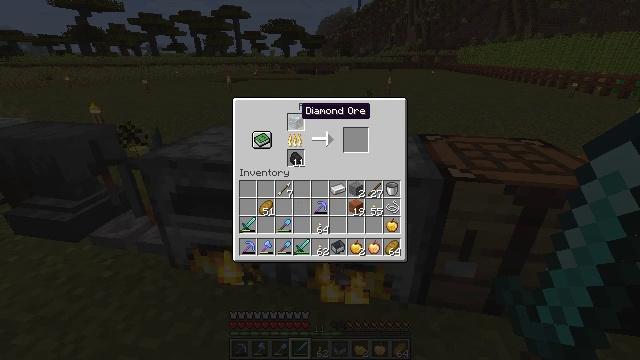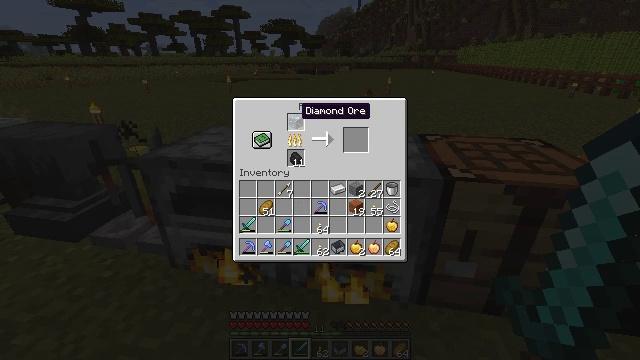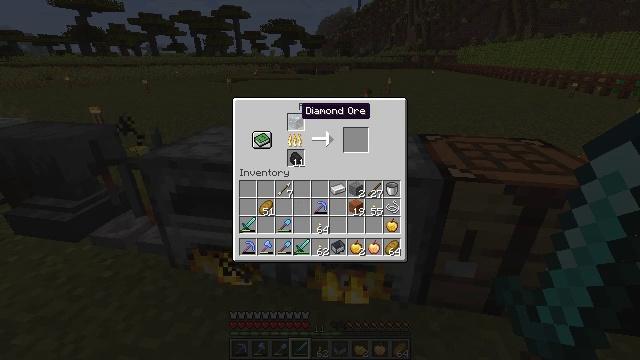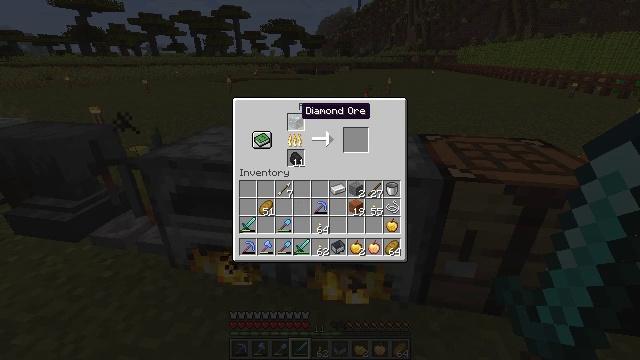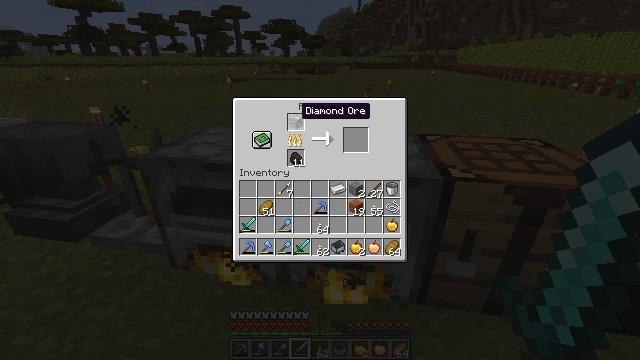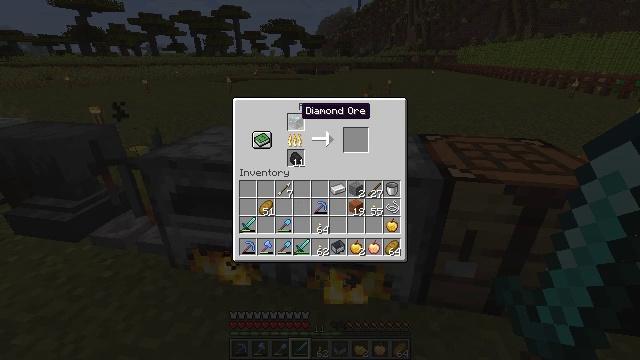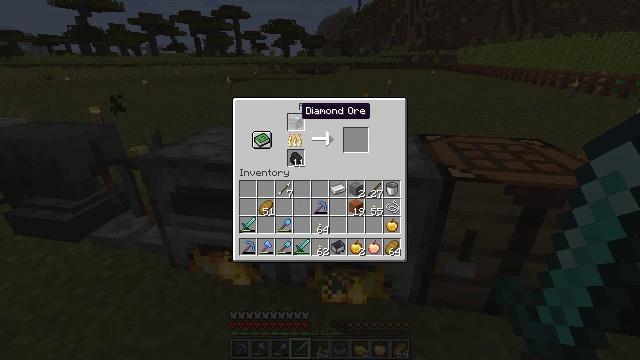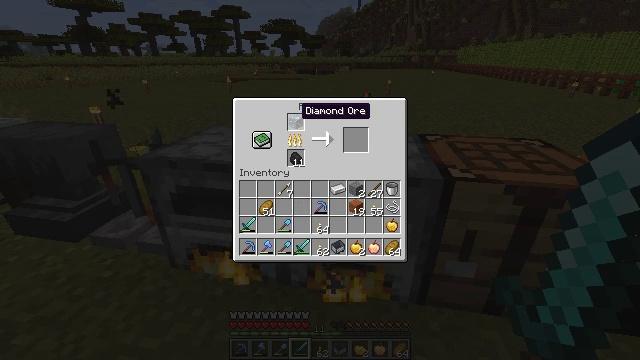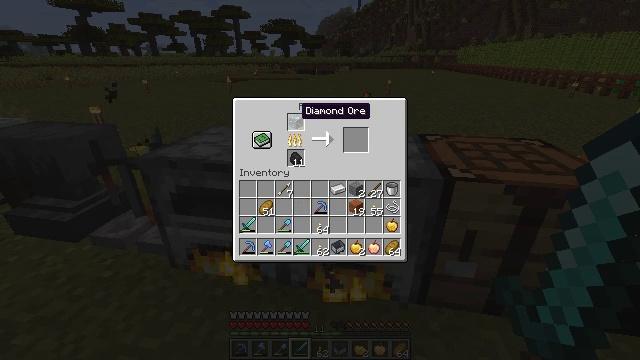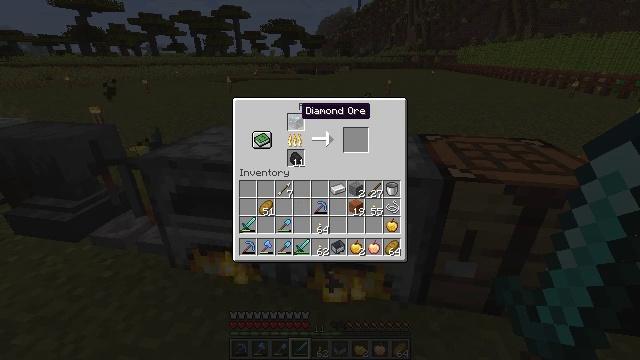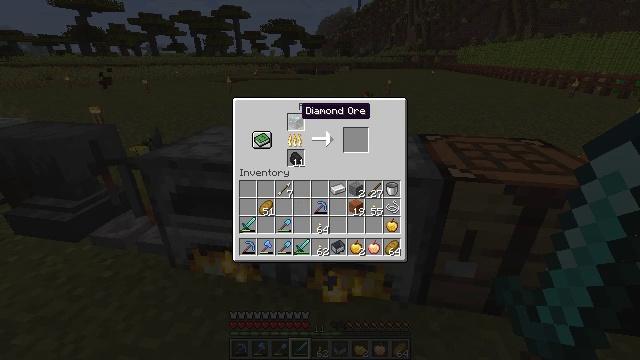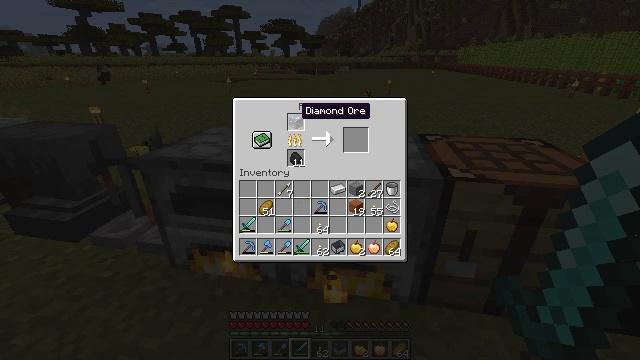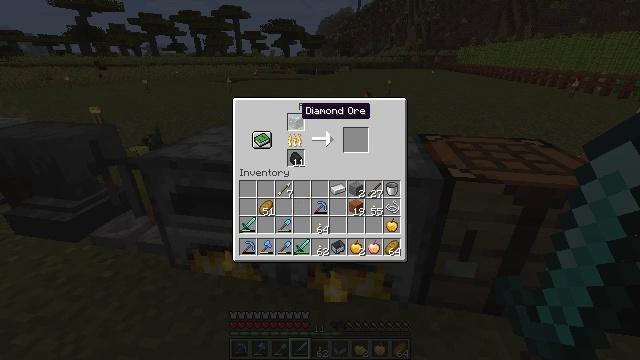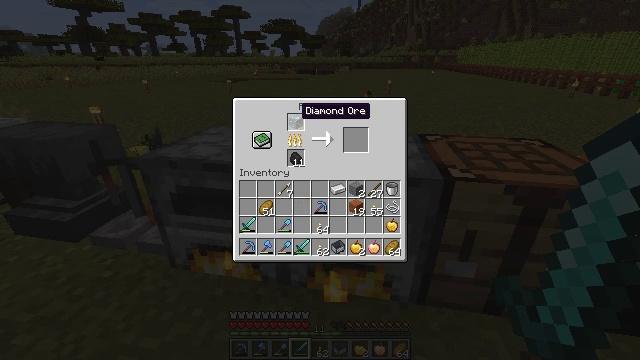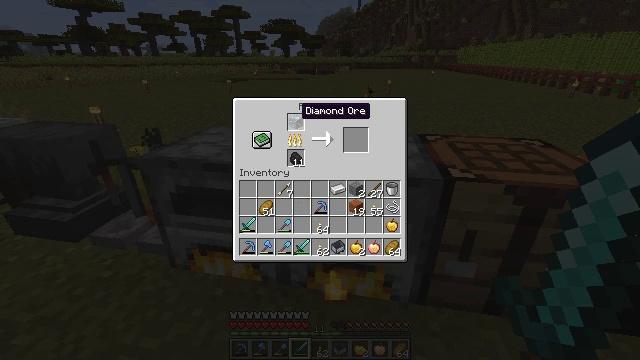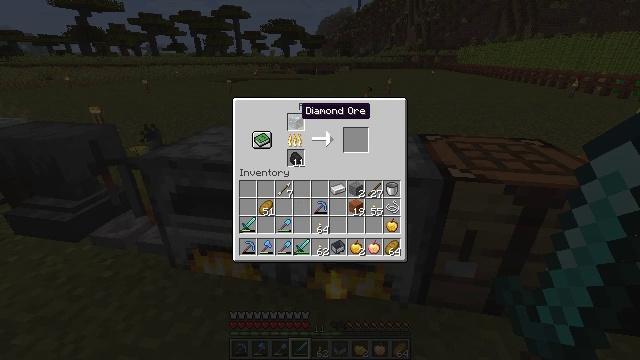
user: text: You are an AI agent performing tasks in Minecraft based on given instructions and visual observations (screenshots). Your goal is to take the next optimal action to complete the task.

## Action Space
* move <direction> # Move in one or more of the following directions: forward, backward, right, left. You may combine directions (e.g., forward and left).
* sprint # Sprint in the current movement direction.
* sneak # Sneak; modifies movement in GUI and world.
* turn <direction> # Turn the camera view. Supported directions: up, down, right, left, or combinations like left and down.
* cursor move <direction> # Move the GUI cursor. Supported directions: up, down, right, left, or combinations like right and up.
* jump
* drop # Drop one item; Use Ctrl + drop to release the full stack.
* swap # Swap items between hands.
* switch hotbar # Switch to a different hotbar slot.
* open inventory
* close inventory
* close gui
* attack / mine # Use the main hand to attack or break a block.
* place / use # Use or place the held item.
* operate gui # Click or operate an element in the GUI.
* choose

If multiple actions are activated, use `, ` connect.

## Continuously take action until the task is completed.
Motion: motion action
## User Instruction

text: Create a diamond by combining the right materials.
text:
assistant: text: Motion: no_op
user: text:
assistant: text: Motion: no_op
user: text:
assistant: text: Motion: no_op
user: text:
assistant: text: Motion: no_op
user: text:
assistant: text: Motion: no_op
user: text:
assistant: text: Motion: no_op
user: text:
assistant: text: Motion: no_op
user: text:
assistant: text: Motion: no_op
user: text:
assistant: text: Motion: no_op
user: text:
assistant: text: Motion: no_op
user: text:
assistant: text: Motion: no_op
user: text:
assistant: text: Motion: no_op
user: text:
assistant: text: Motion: no_op
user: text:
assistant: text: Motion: no_op
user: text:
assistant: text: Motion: no_op
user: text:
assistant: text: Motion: no_op
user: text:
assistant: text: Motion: no_op
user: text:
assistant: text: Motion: no_op
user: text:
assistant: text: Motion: no_op
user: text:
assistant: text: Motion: no_op
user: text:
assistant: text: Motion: no_op
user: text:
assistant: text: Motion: no_op
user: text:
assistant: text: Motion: no_op
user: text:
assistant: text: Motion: no_op
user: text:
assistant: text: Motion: no_op
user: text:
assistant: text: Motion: no_op
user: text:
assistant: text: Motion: no_op
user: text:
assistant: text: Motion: no_op
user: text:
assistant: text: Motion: no_op
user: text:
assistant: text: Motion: no_op